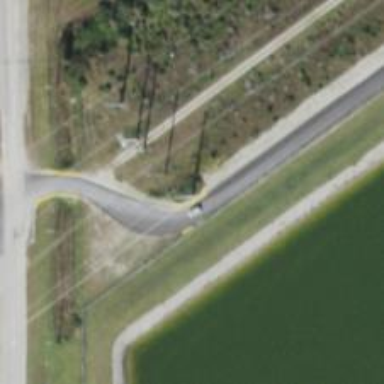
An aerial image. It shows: Power pole.